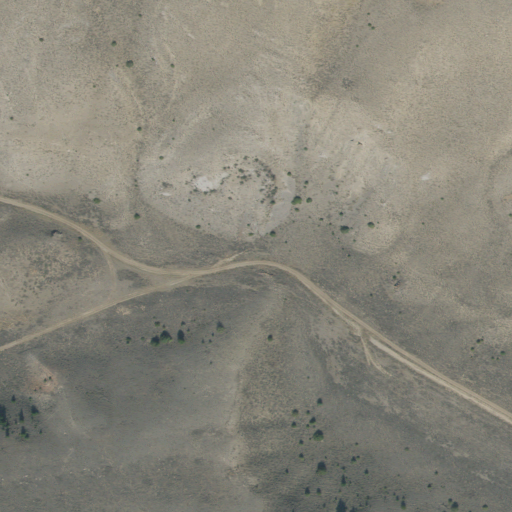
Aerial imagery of valley in Idaho named Blue Canyon containing shrub and grassland